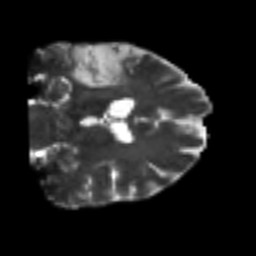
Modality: T2w
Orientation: coronal
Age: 49
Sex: male
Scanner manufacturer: siemens
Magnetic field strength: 3 T
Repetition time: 7.3 s
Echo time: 0.087 s